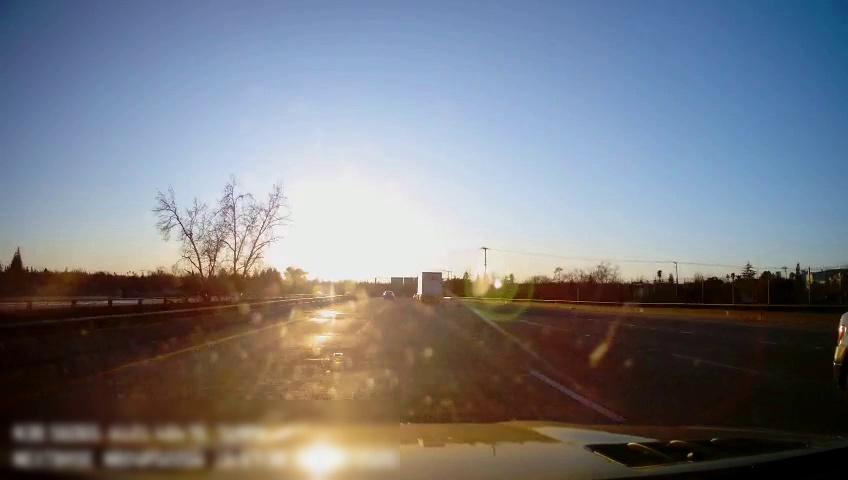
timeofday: Day
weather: Sunny
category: Drivable Space
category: Vehicles | Truck
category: Vehicles | Car
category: Vehicles | Truck
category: Lanes | Alternate Lane
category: Lanes | Current Lane
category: Lanes | Current Lane
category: Lanes | Alternate Lane
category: Lanes | Alternate Lane
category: Traffic | Signs
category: Traffic | Signs